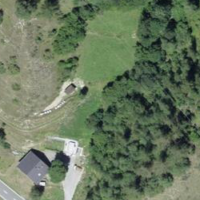
EUNIS habitat code: 50
Species observed at this site:
Tussilago farfara